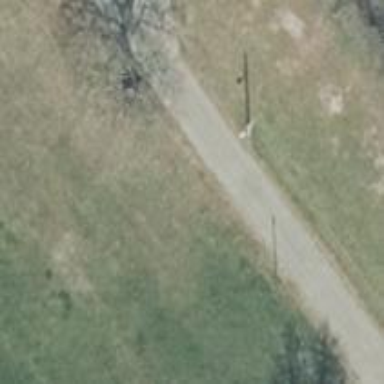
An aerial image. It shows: Power pole.